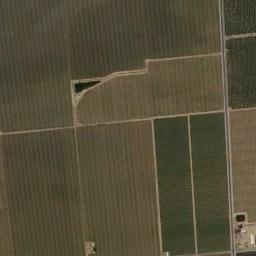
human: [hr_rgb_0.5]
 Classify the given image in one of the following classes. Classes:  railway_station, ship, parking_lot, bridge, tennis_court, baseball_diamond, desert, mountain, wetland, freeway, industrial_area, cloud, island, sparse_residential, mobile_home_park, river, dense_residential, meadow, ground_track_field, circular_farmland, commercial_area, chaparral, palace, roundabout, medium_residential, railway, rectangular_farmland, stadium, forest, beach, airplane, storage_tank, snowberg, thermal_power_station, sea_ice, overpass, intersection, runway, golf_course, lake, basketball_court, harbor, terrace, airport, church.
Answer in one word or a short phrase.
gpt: rectangular_farmland